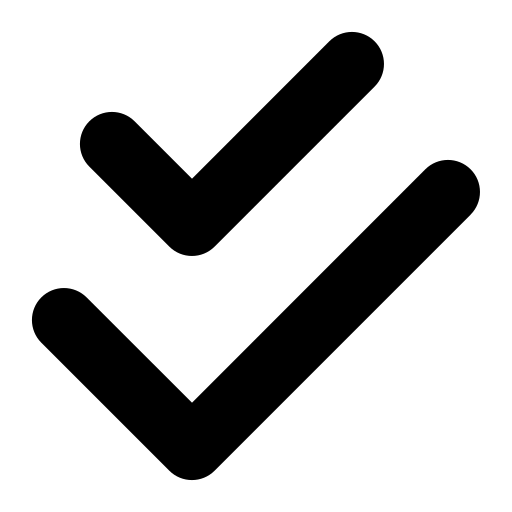
Tags: icon, FontAwesome, fa-icon, solid, check, double